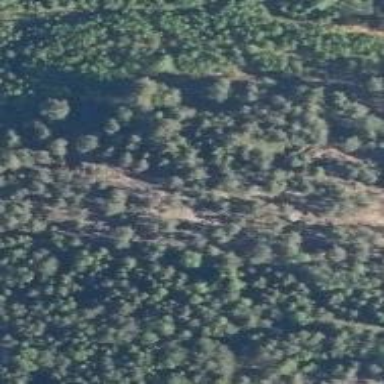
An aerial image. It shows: Cliff in nature.